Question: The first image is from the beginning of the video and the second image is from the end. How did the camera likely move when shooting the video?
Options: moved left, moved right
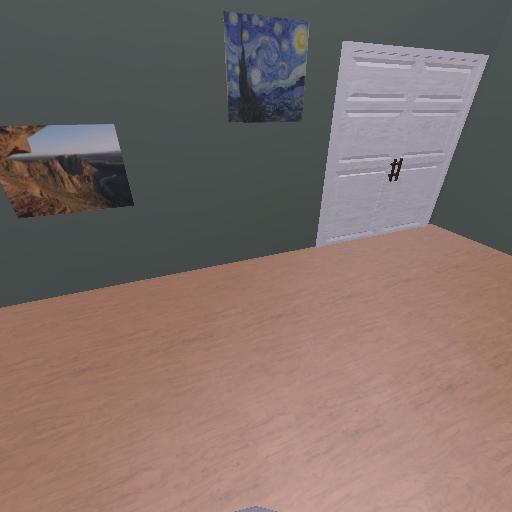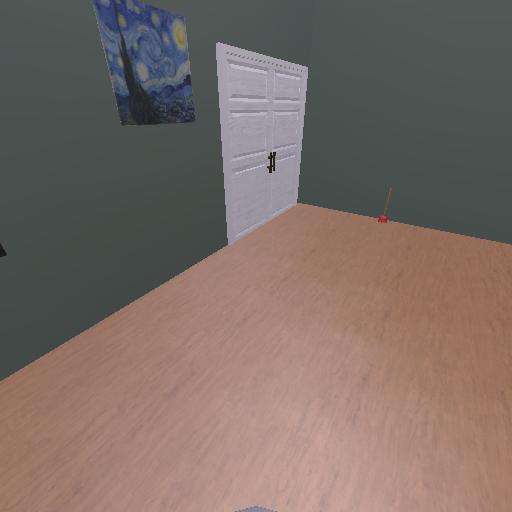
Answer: moved left